Interaction volume radius: 5 \u00c5
Interaction volume height: 10 \u00c5
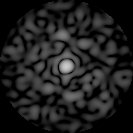
Disorder parameter: 0.831